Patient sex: M
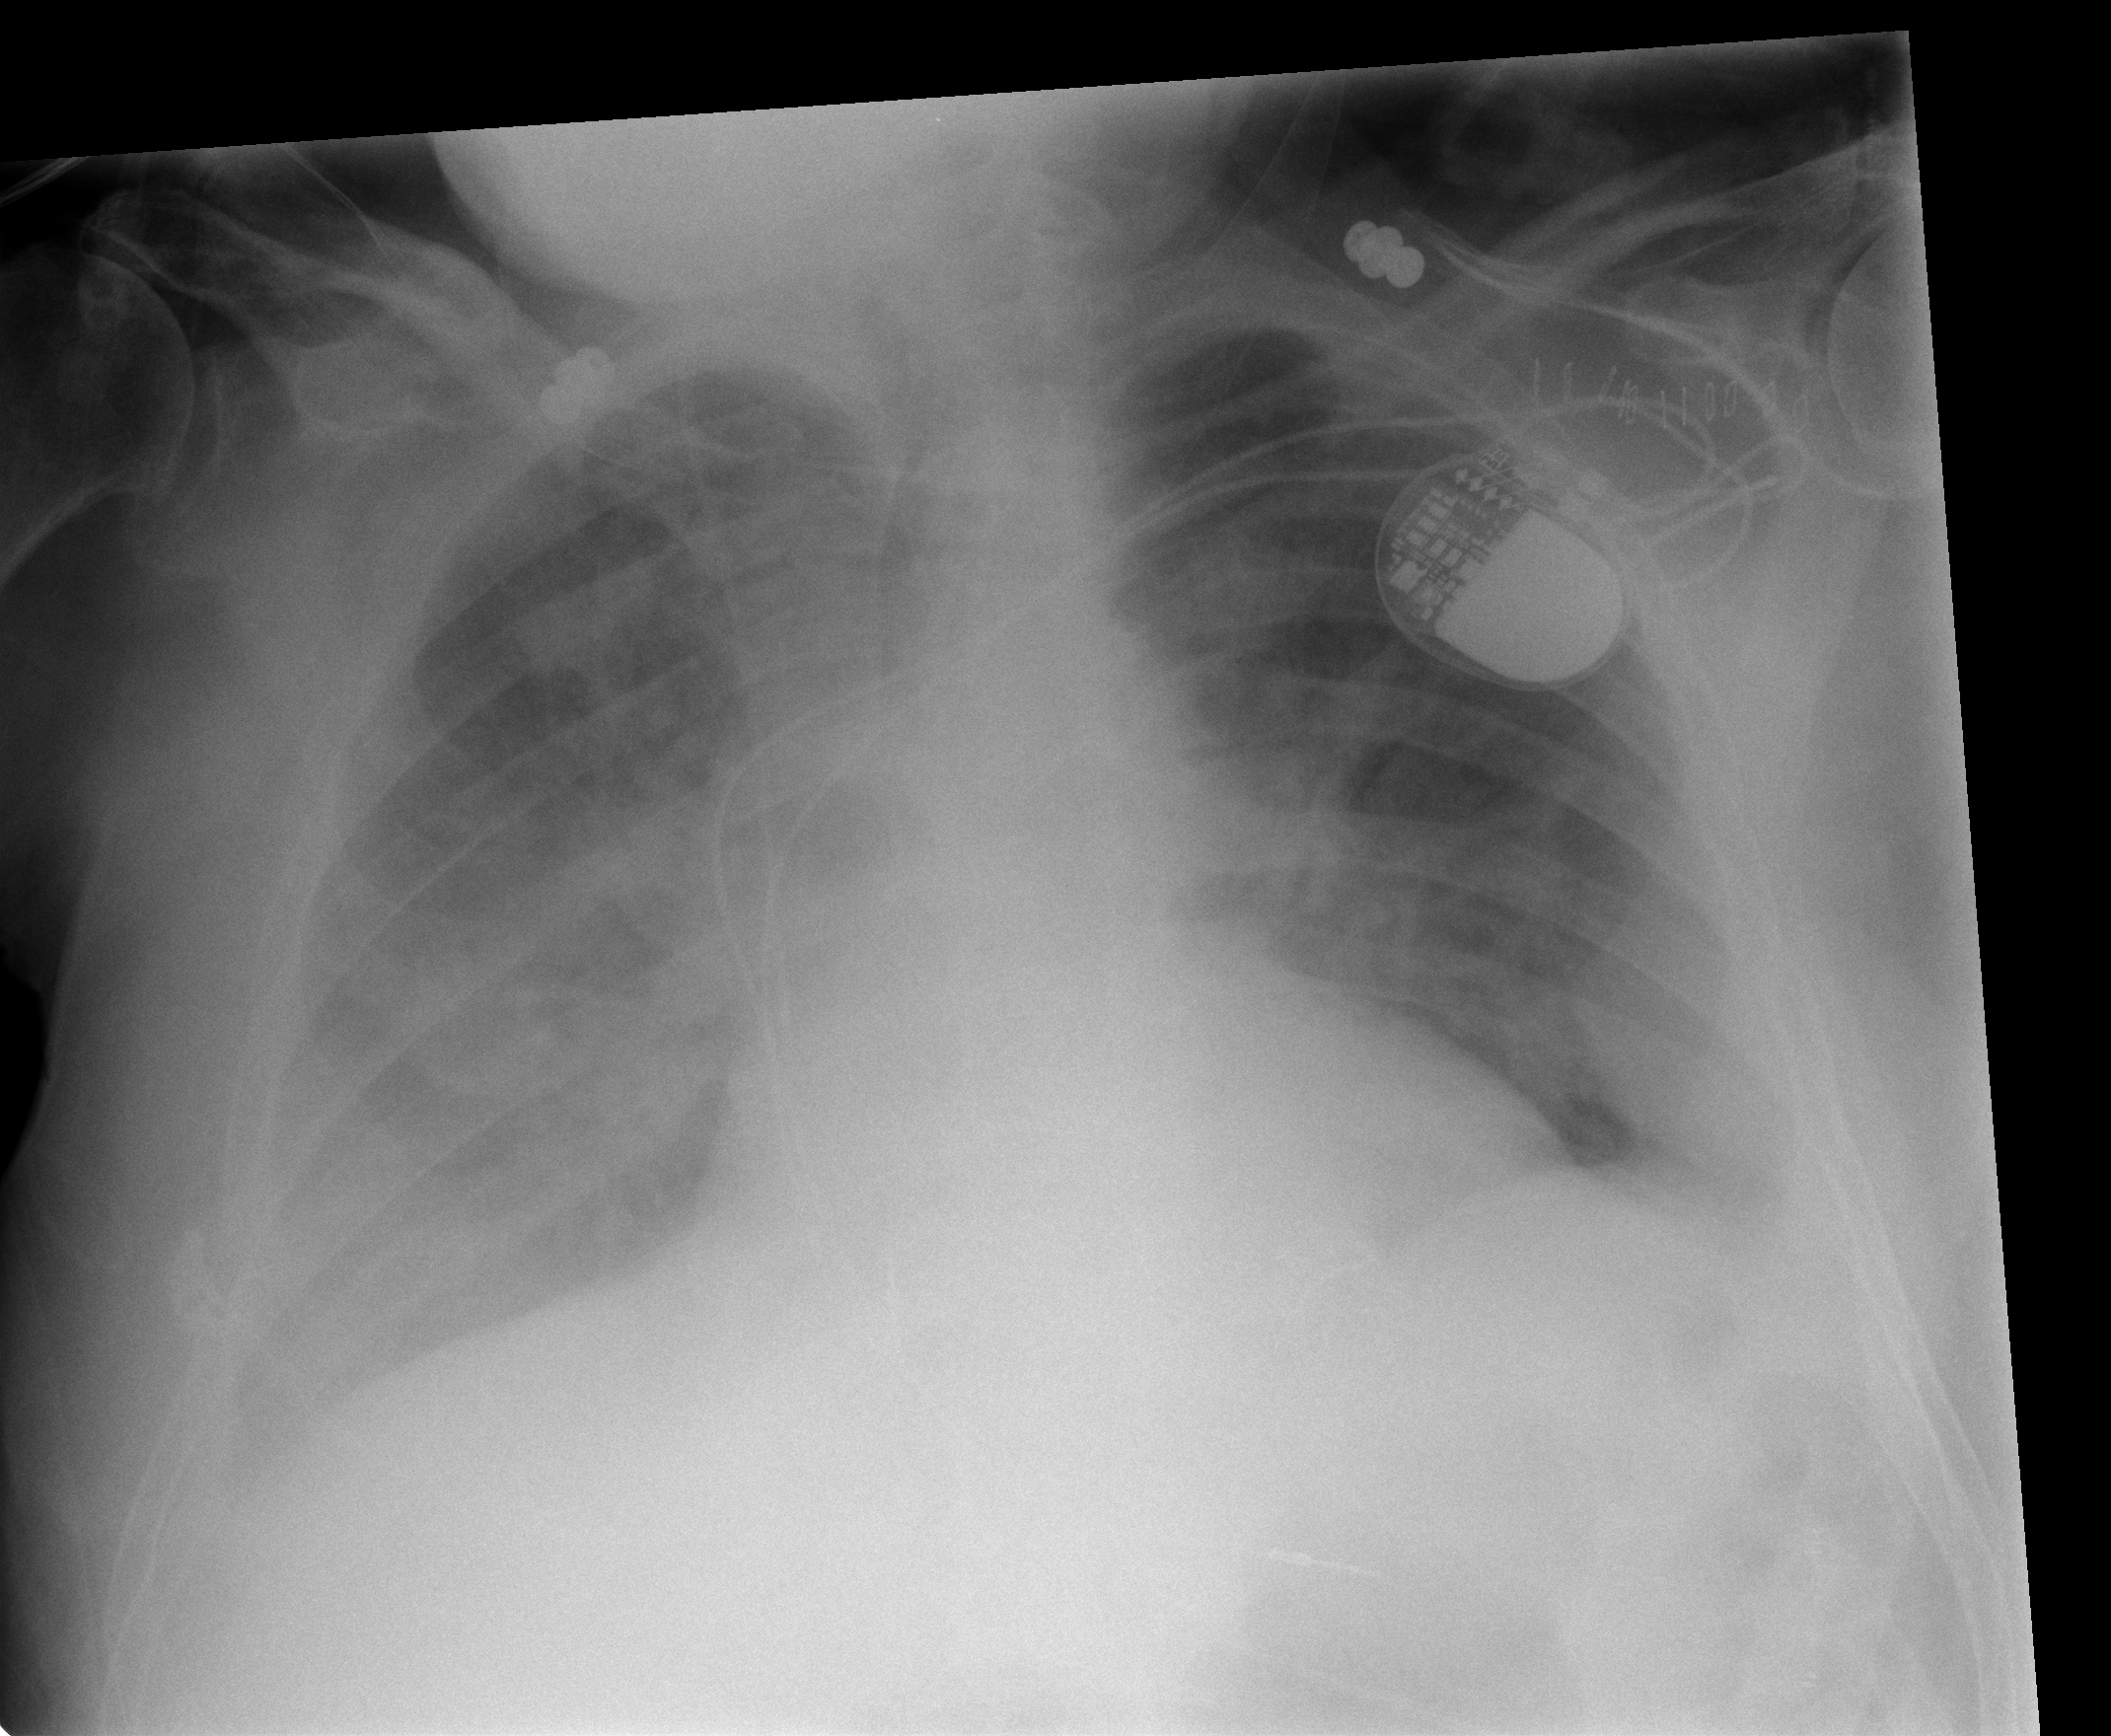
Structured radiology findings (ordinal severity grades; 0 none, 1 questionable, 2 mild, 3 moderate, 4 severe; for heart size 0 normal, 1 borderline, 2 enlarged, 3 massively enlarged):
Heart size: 2
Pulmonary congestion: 2
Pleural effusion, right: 2
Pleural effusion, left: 2
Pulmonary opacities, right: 3
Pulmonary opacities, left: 2
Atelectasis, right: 3
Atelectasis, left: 2